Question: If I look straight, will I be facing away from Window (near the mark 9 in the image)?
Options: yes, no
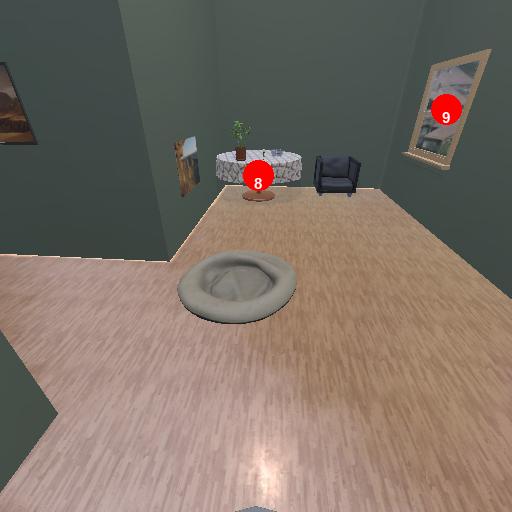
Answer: yes